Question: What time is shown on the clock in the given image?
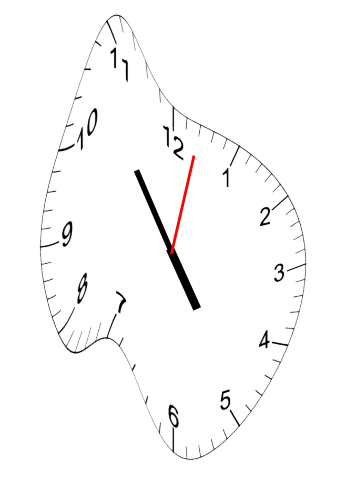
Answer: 04:54:02